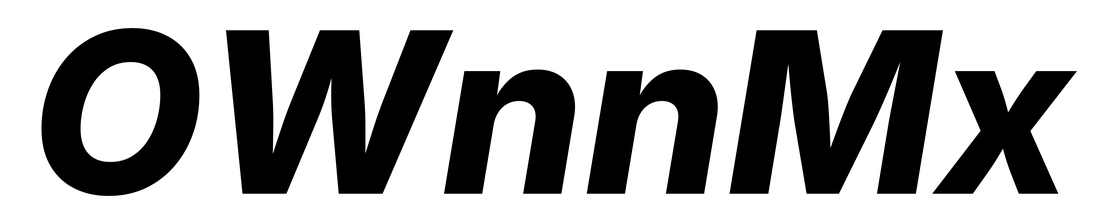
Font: Inter-Italic_ExtraBold_Italic